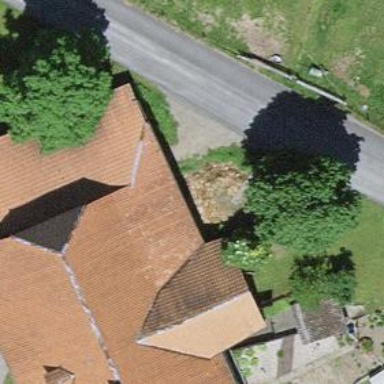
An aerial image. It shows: Barn.